Here is the raw accelerometer signal from a rotor rig, plotted against time. Classify the rotor condition as one of: normal, misalignment, unbalance, looseness.
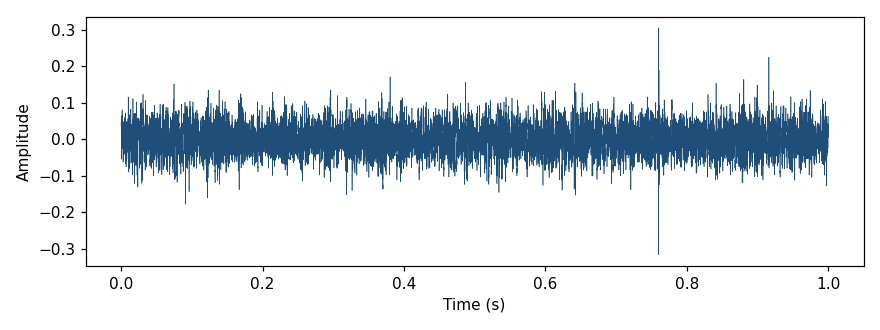
Answer: normal